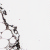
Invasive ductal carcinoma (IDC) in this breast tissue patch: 0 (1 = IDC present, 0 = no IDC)